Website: lowes
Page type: review-order
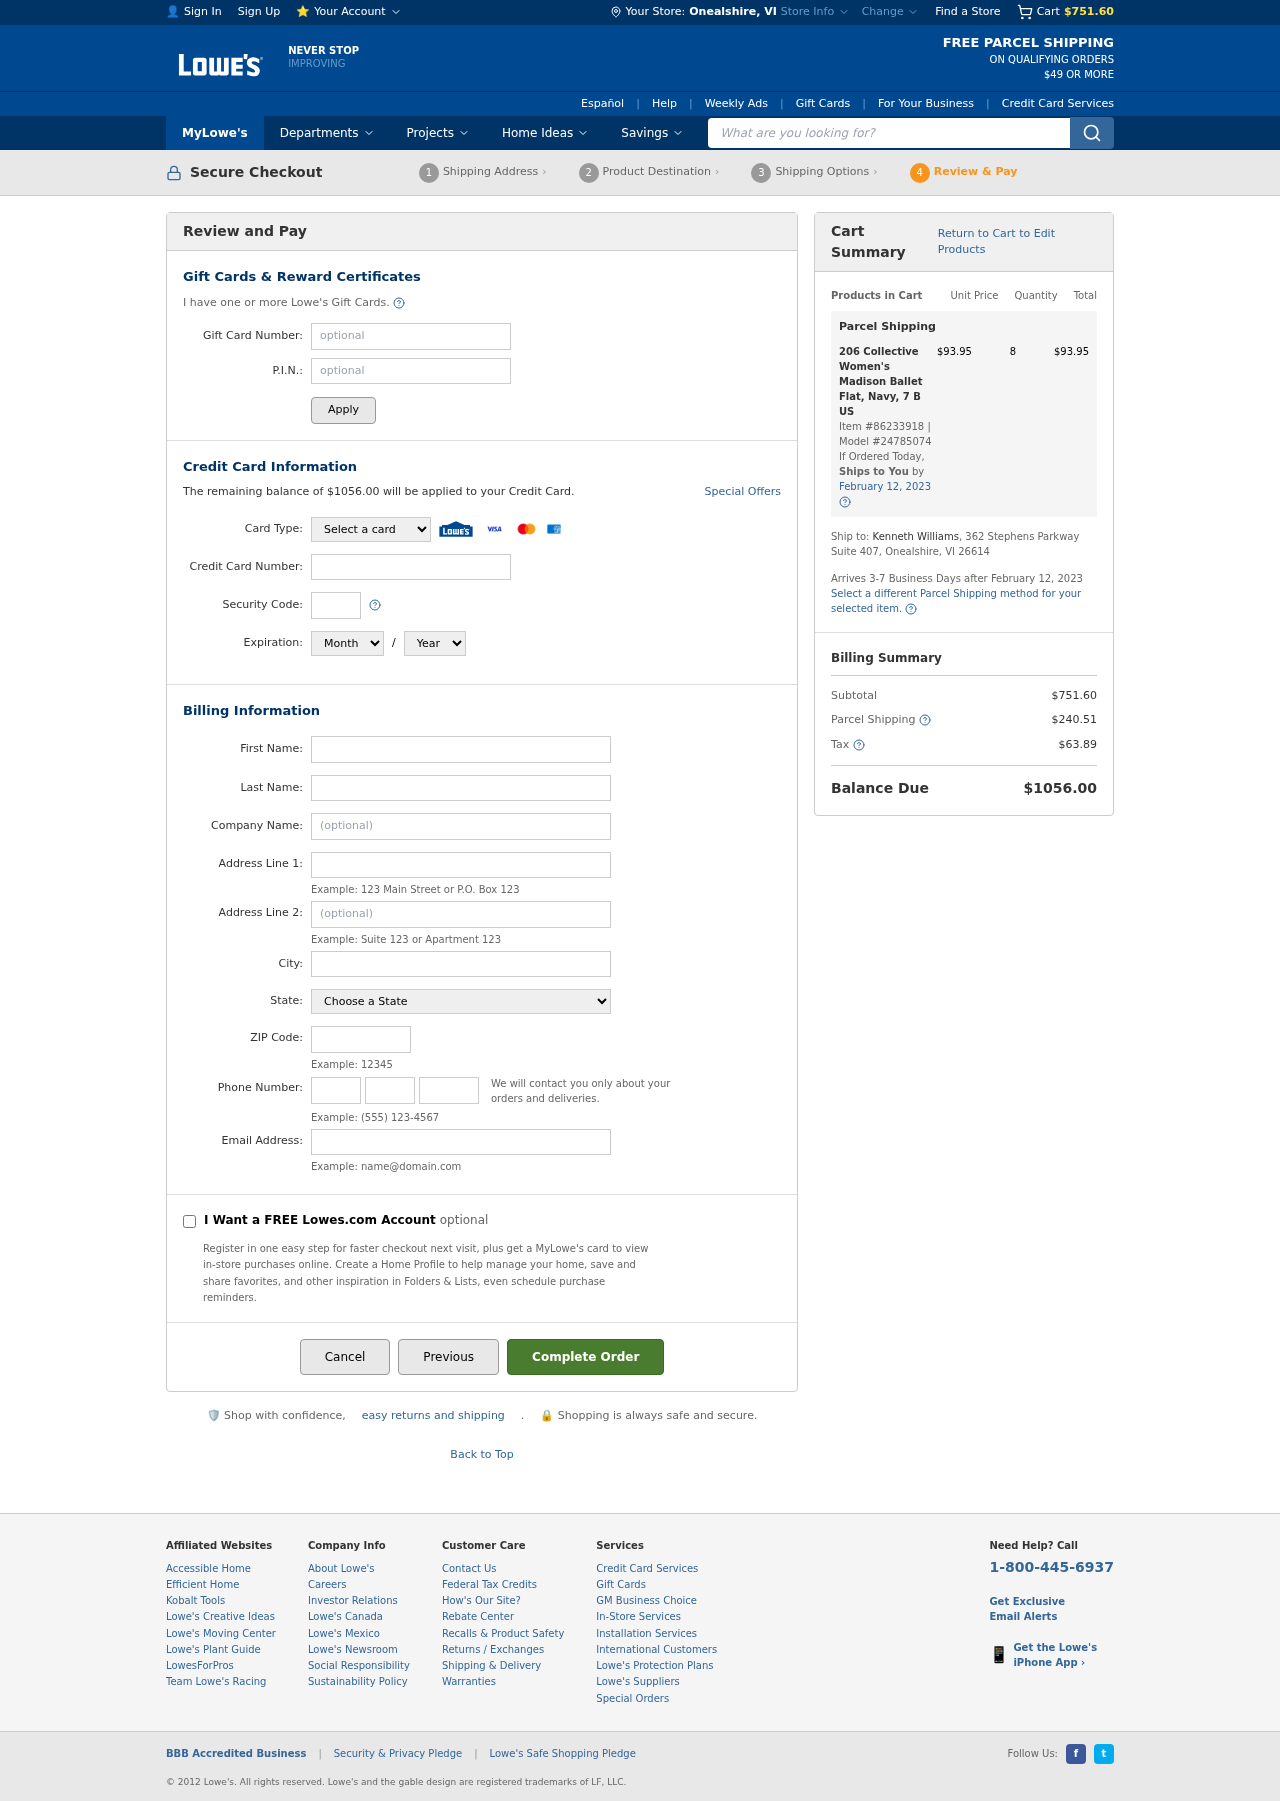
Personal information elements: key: PII_CARD_CVV
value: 145
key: PII_CARD_EXPIRY_MONTH
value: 08
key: PII_CARD_EXPIRY_YEAR
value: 30
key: PII_CARD_NUMBER
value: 2226 1008 7446 0951
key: PII_CARD_TYPE
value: Mastercard
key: PII_CITY
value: Onealshire
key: PII_CITY_STATE
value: Onealshire, VI
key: PII_COMPANY
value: Adams Group
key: PII_EMAIL
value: kennethwilliams@gmail.com
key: PII_FIRSTNAME
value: Kenneth
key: PII_LASTNAME
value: Williams
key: PII_PHONE_AREA
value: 528
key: PII_PHONE_PREFIX
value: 664
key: PII_PHONE_SUFFIX
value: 2967
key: PII_POSTCODE
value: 26614
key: PII_STATE
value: VI
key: PII_STREET
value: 362 Stephens Parkway Suite 407
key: PII_STREET2
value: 362 Stephens Parkway Suite 407
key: PII_FULLNAME2
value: Kenneth Williams
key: PII_STATE_ABBR
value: VI
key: PII_POSTCODE_FULL
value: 26614
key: PII_CITY_STATE_ZIP
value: Onealshire, VI 26614
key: PII_POSTCODE_NUMERIC
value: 26614
Product elements: key: PRODUCT1_NAME
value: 206 Collective Women's Madison Ballet Flat, Navy, 7 B US
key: PRODUCT1_PRICE
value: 93.95
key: PRODUCT1_QUANTITY
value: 8
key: PRODUCT1_ITEM_NUMBER
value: Item #86233918
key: PRODUCT1_MODEL_NUMBER
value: Model #24785074
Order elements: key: ORDER_SUBTOTAL
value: $751.60
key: ORDER_BALANCE_DUE
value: $1056.00
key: ORDER_SHIPPING_DATE
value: February 12, 2023
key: ORDER_ITEM_TOTAL
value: $93.95
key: ORDER_SHIPPING_DATE2
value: February 12, 2023
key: ORDER_SHIPPING_COST
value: $240.51
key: ORDER_TAX
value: $63.89
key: ORDER_TOTAL
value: $1056.00
Search elements: key: HEADER_SEARCH
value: What are you looking for?